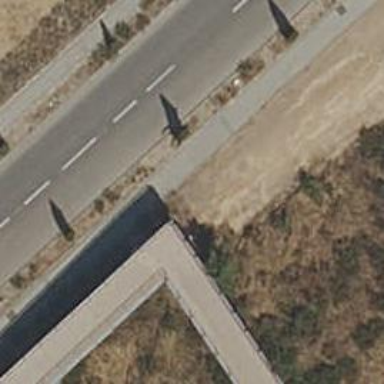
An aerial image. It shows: Concrete path on bridge.